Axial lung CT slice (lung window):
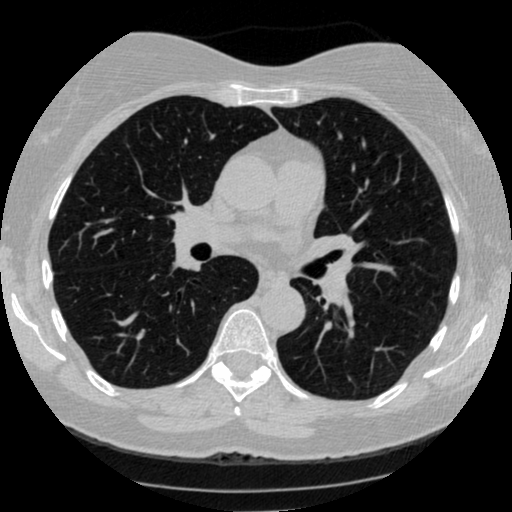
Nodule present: no